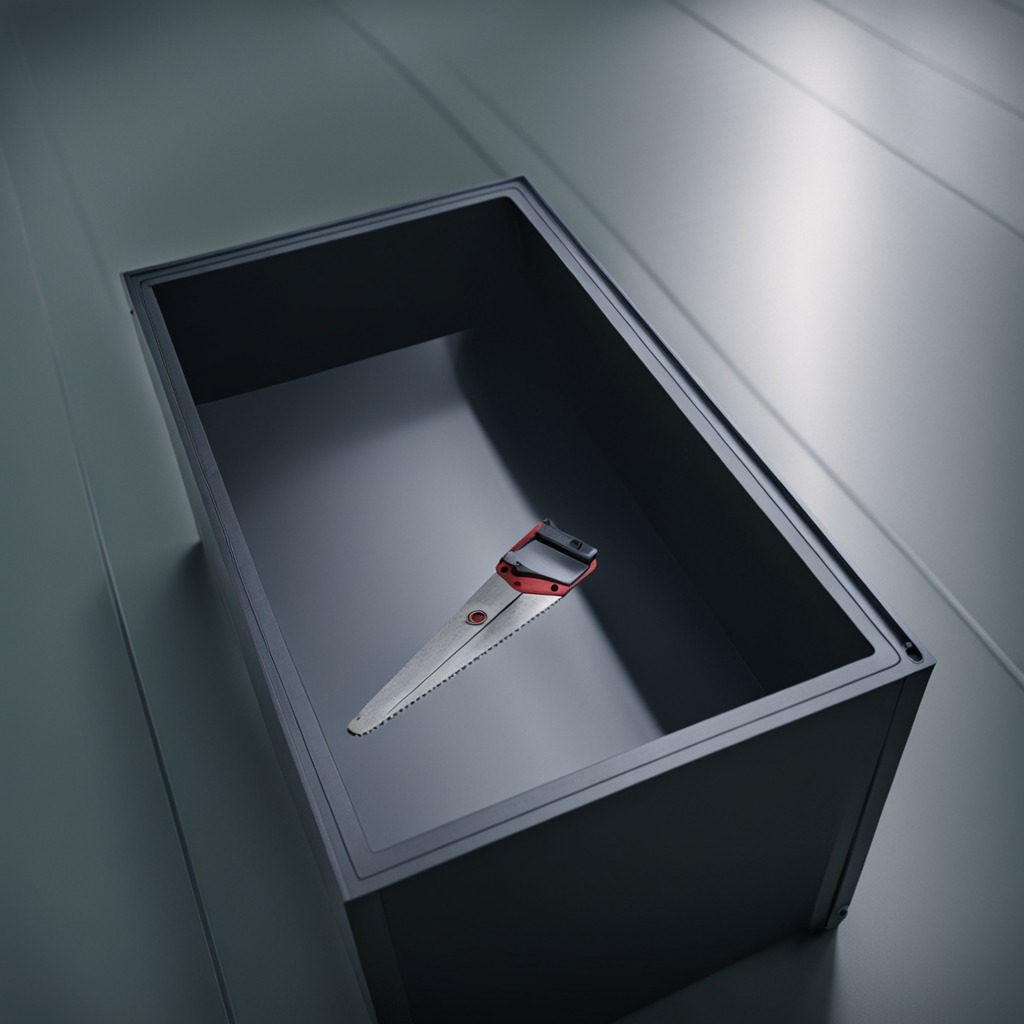
A metal saw is lying on the toolbox surface.